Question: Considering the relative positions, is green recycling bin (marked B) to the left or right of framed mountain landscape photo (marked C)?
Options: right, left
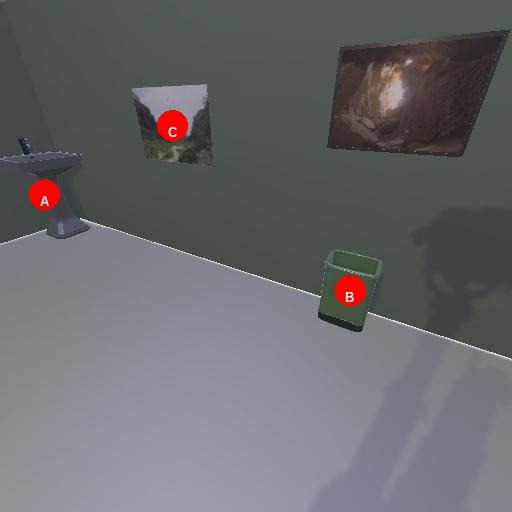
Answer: right